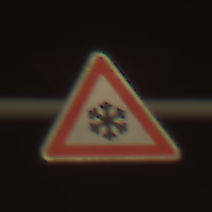
Verkehrszeichen: SchneeOderEisglaette
Umgebung: Outdoor, Urban
Tageszeit: Night
Wetter: PartlyCloudy
Licht: Artificial
Jahreszeit: NotSpecified
Kontrast: HighContrast